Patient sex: M
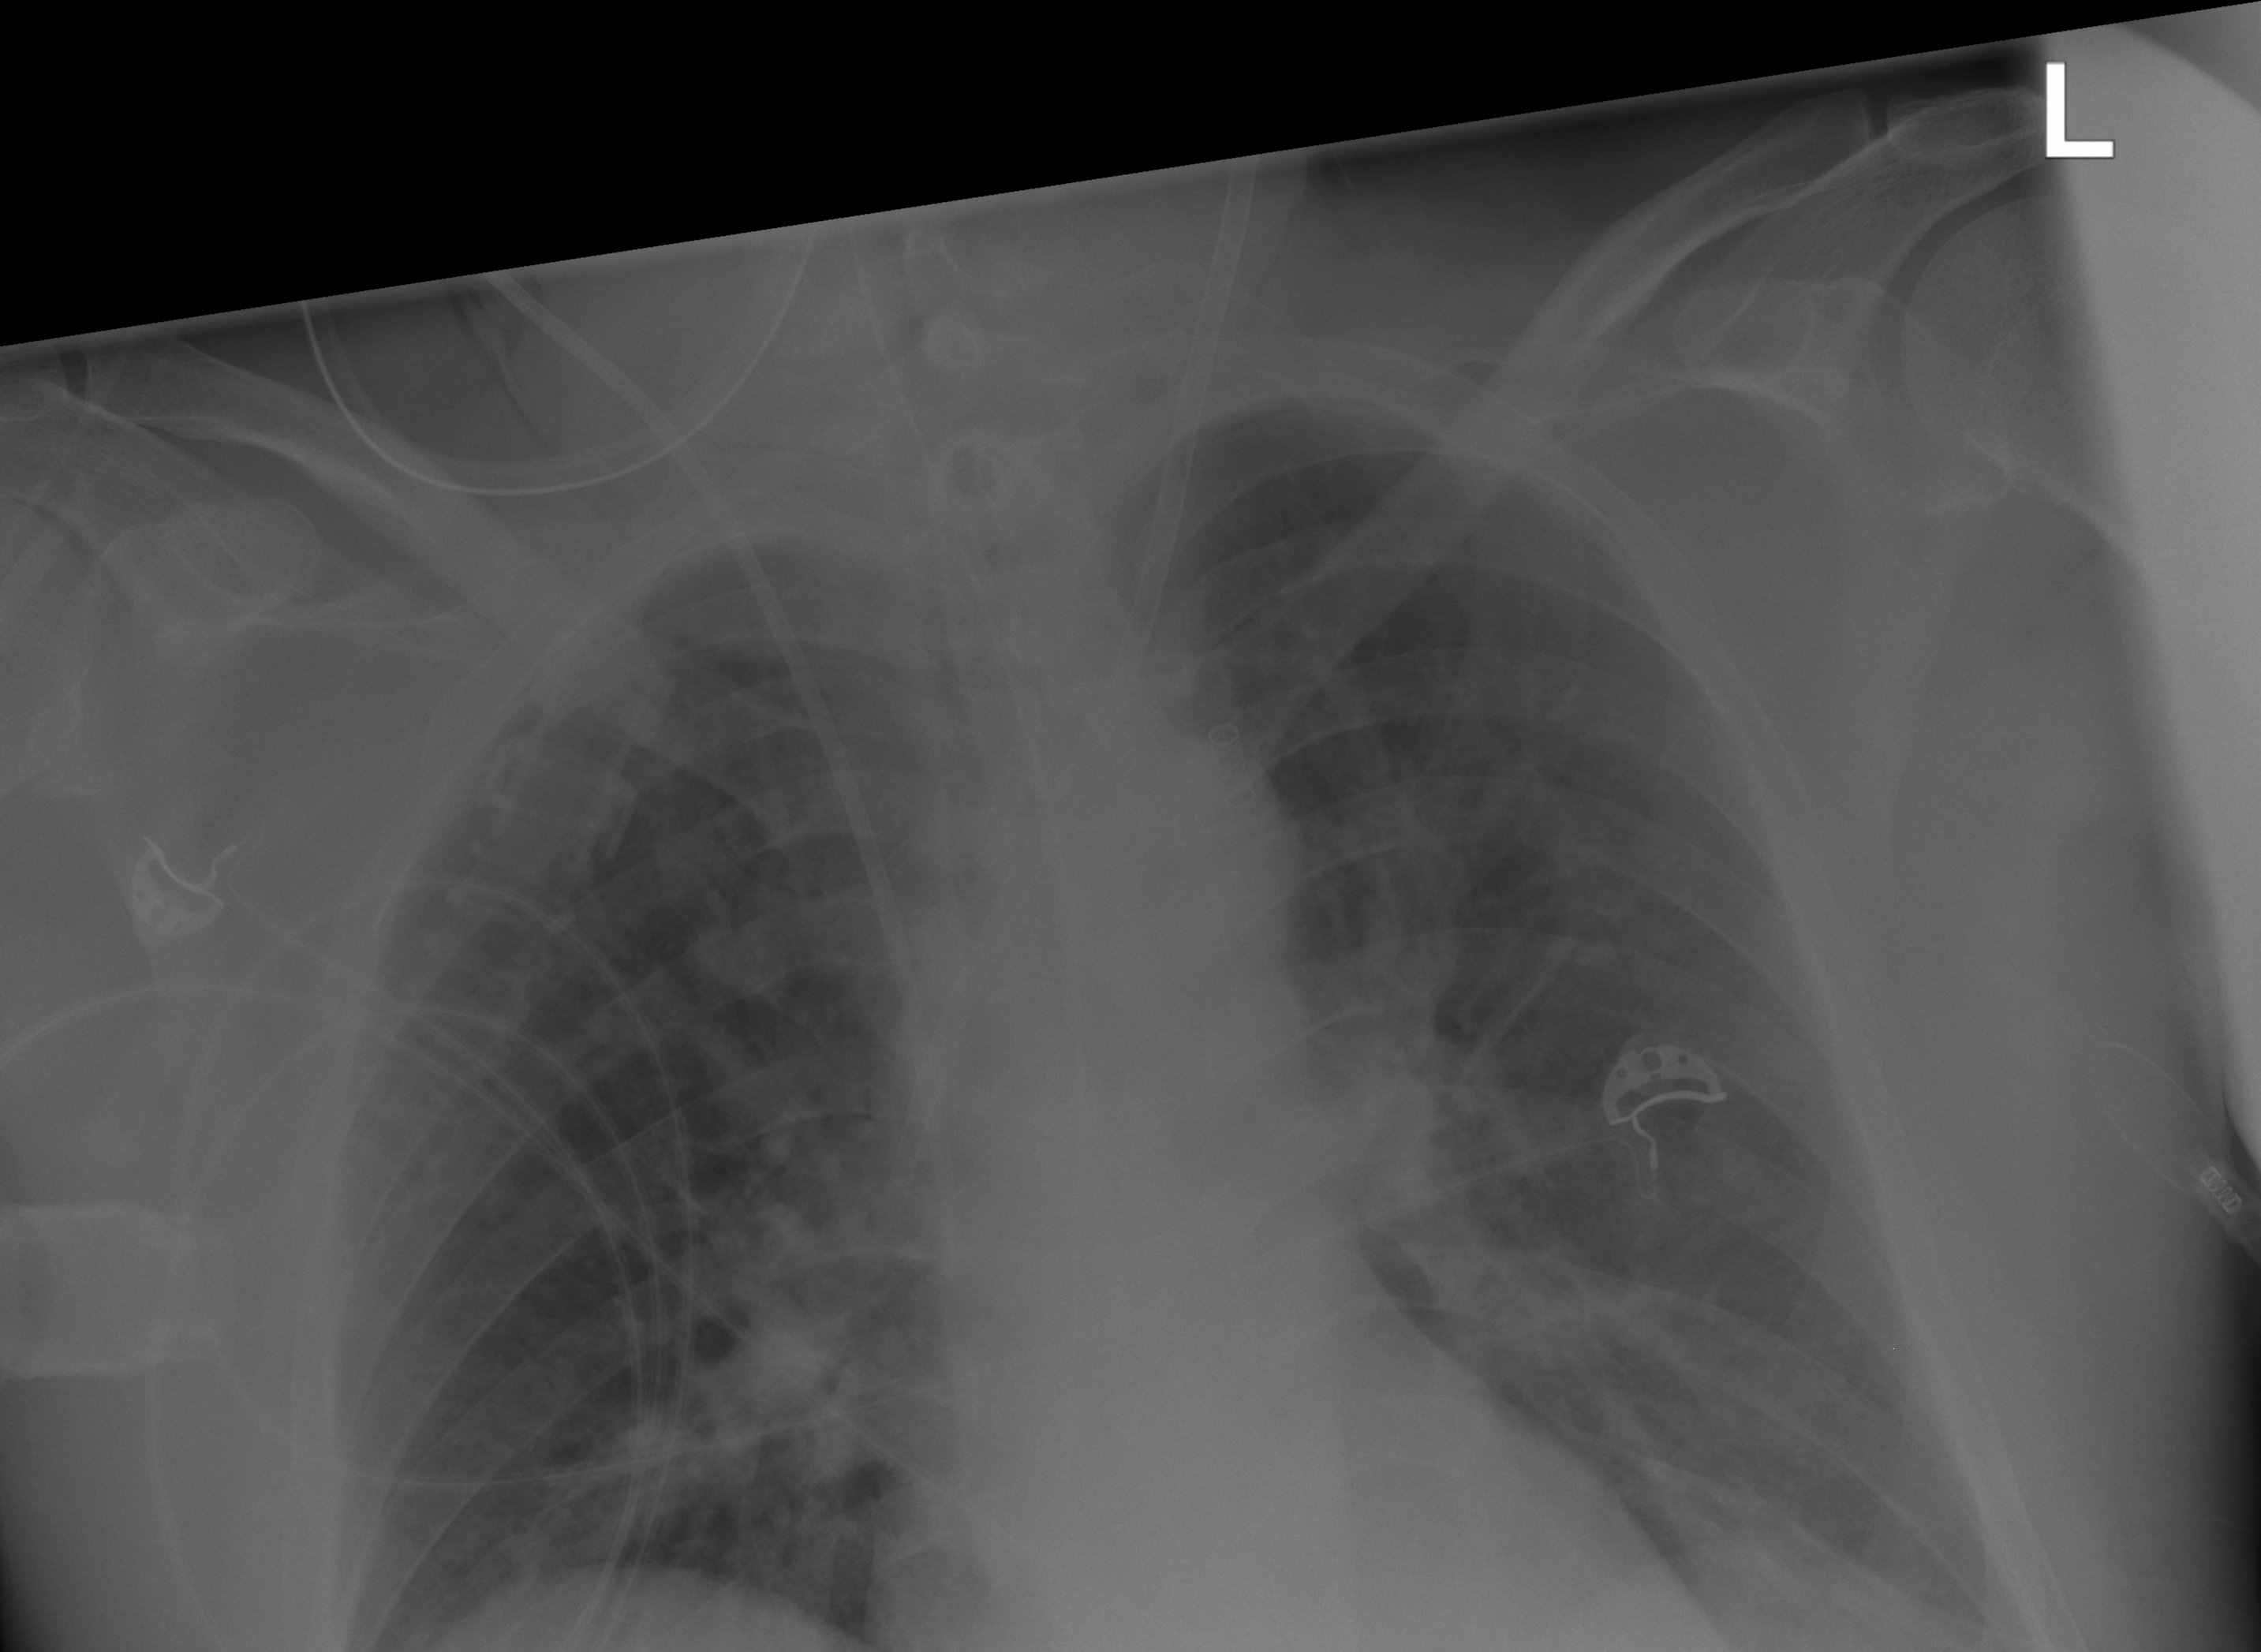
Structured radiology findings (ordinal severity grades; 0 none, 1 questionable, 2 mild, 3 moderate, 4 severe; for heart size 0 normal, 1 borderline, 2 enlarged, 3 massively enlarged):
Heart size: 0
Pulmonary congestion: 2
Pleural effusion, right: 2
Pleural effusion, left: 2
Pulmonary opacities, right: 2
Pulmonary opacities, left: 2
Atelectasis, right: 0
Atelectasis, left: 0